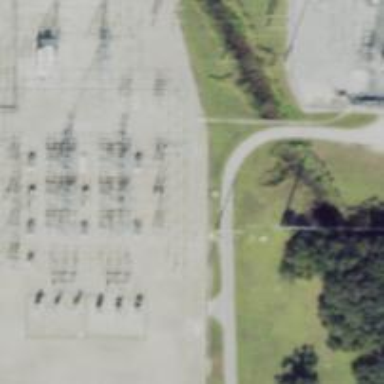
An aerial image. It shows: Switch used for power control.